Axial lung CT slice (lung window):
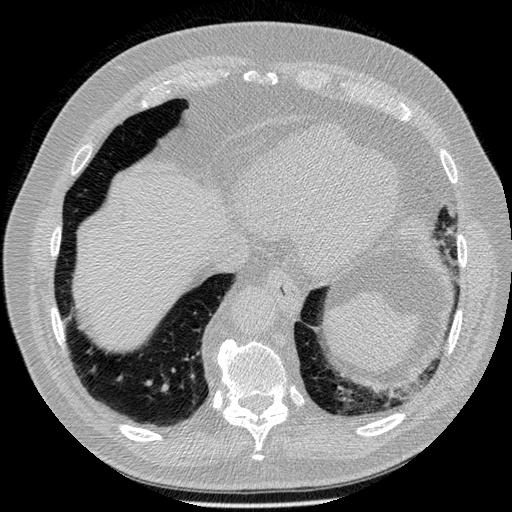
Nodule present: no